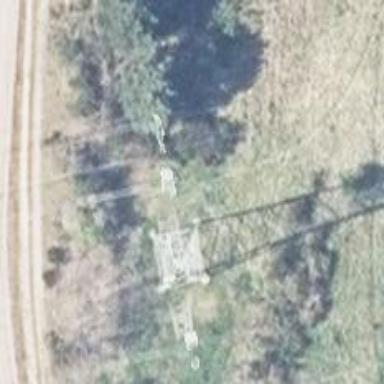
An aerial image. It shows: Power tower.